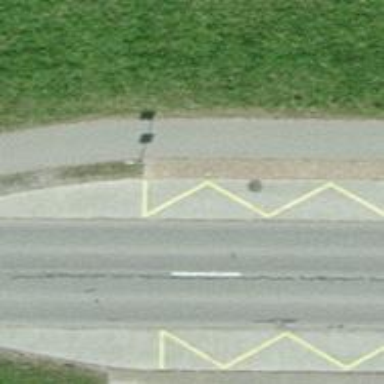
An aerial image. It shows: Bus stop with platform for public transport.